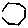
Label: hexagon